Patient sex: F
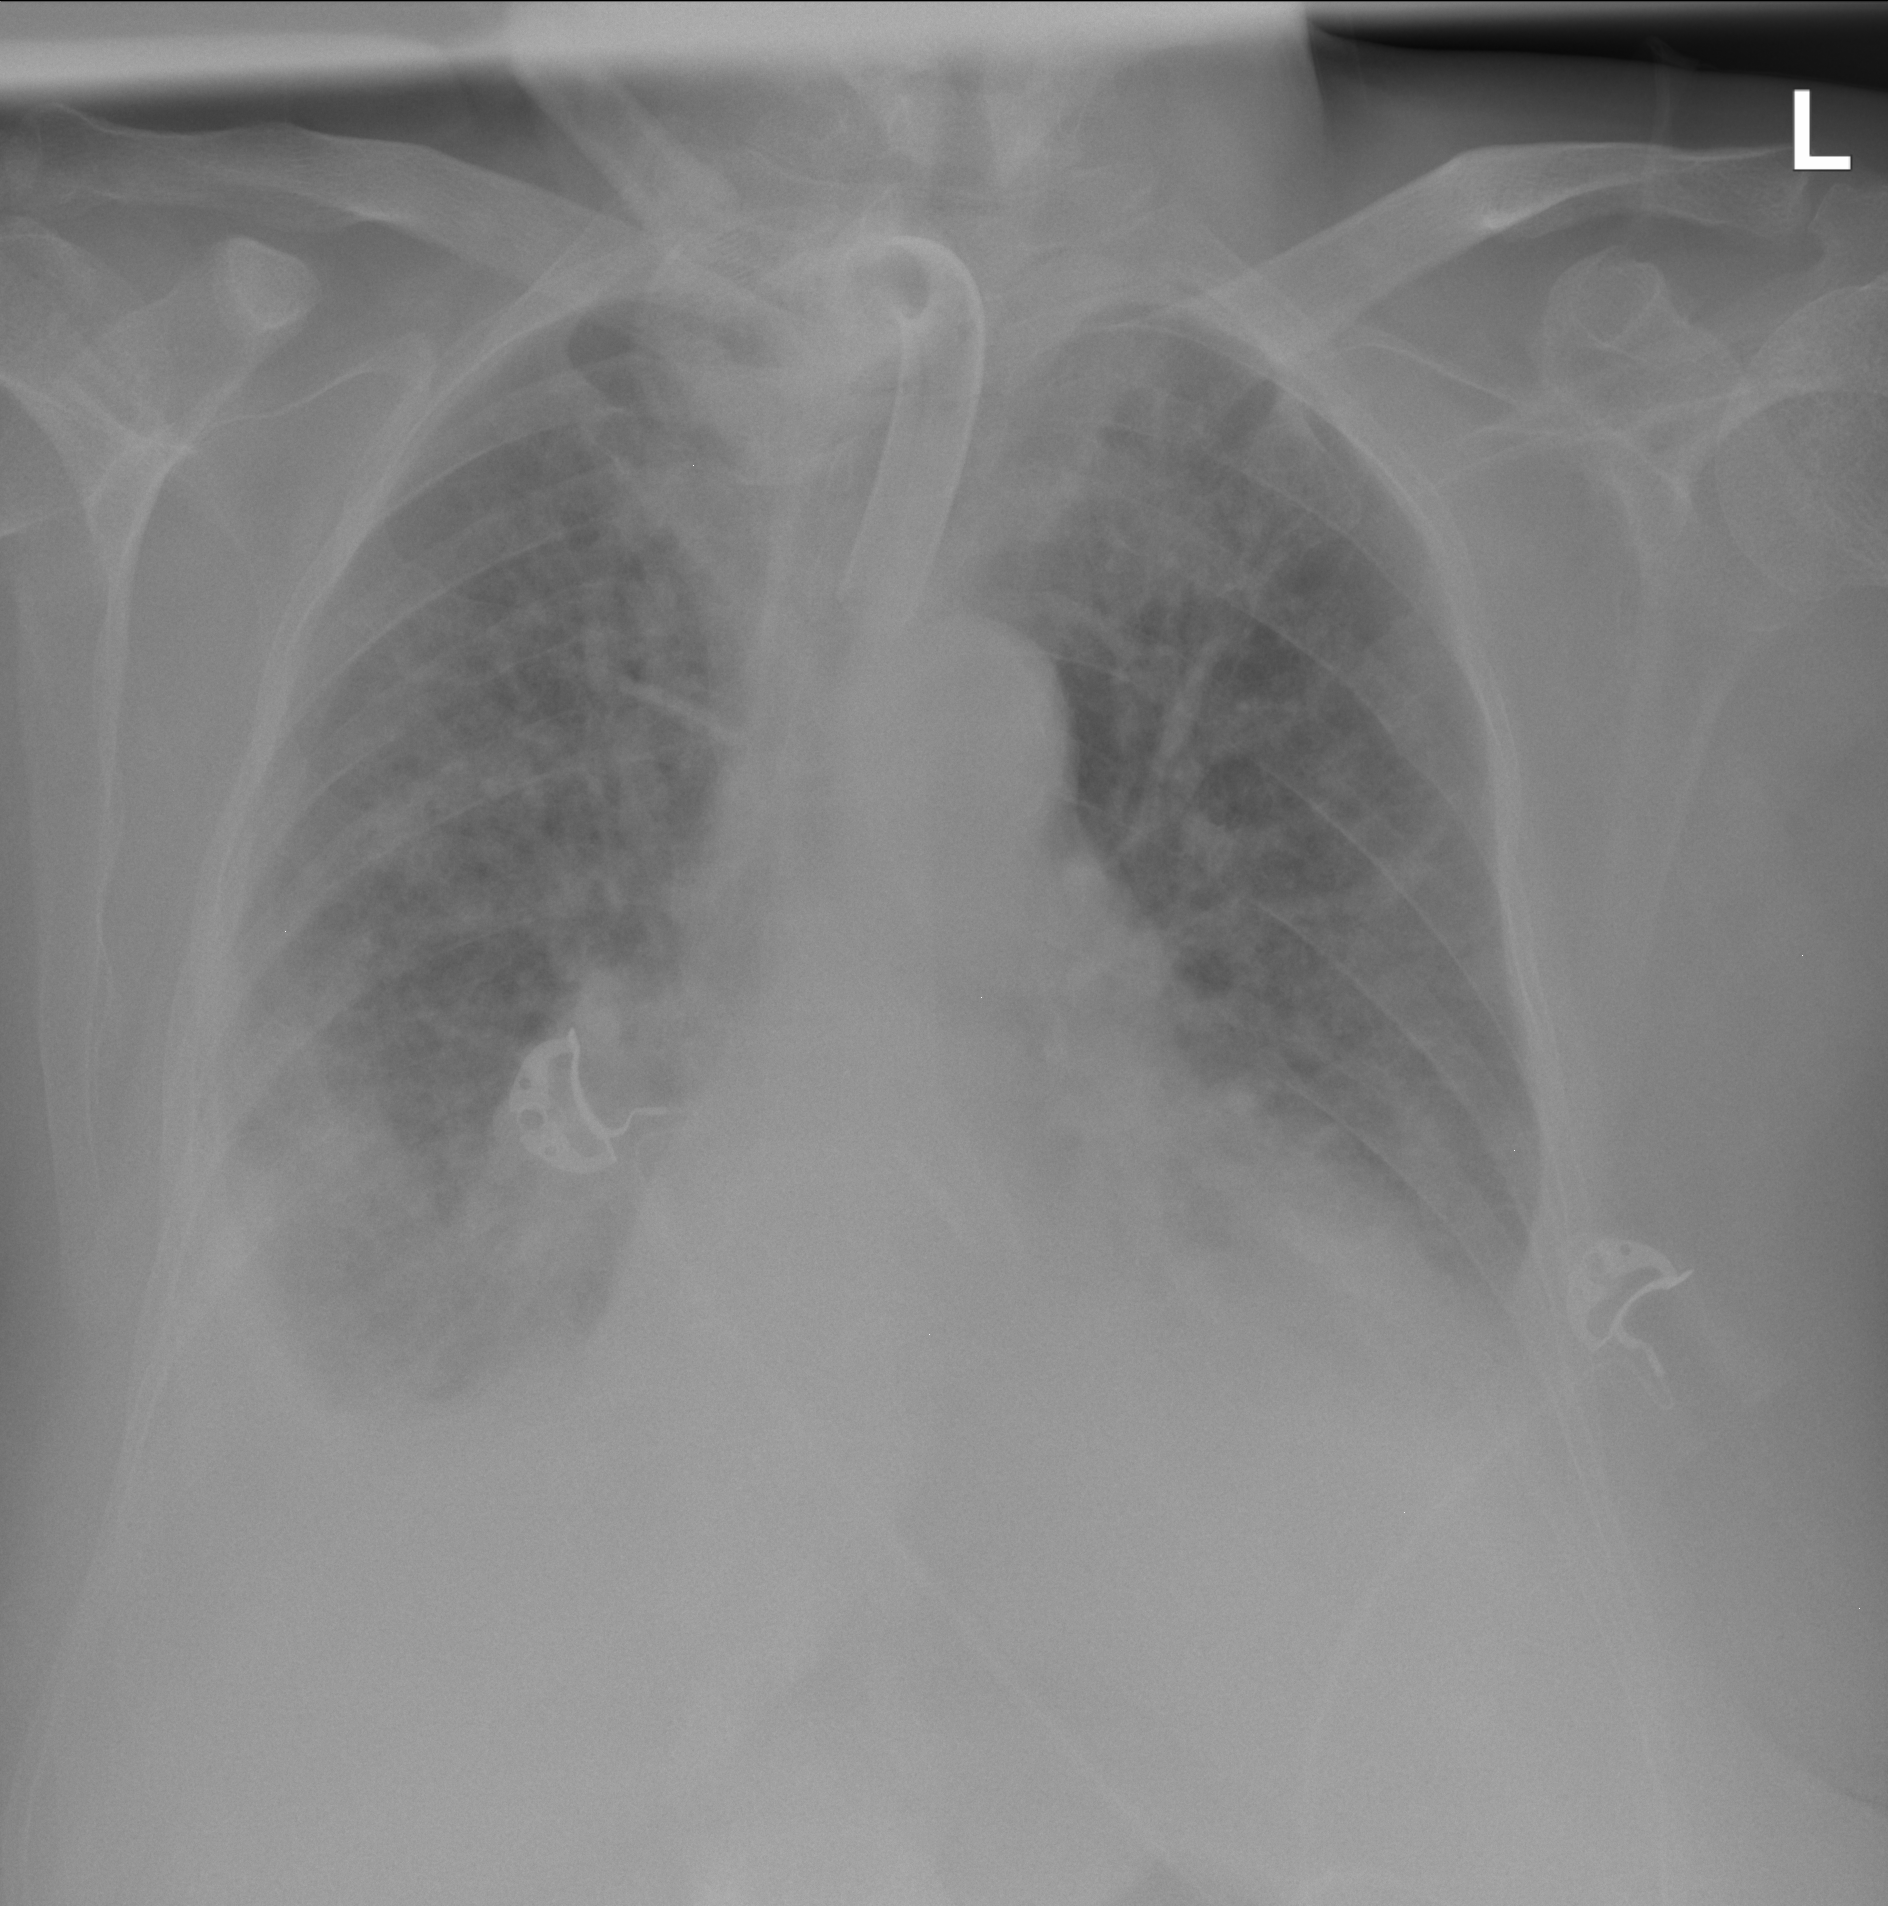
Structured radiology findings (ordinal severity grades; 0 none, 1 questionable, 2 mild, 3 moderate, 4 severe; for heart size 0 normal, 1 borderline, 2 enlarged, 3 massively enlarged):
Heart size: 2
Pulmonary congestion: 2
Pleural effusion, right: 2
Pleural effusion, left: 2
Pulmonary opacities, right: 2
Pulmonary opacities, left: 2
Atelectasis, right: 2
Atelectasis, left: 2